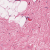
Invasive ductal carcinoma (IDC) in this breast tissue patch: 0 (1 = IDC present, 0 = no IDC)